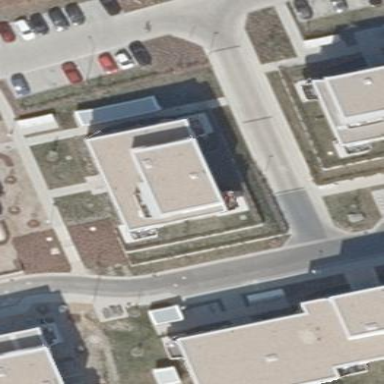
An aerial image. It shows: Image showing building with apartments.